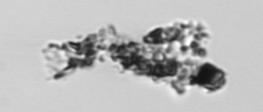
Label: detritus